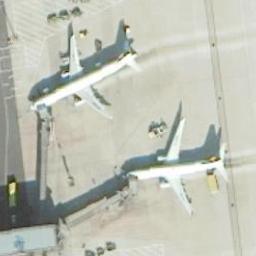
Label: airplane